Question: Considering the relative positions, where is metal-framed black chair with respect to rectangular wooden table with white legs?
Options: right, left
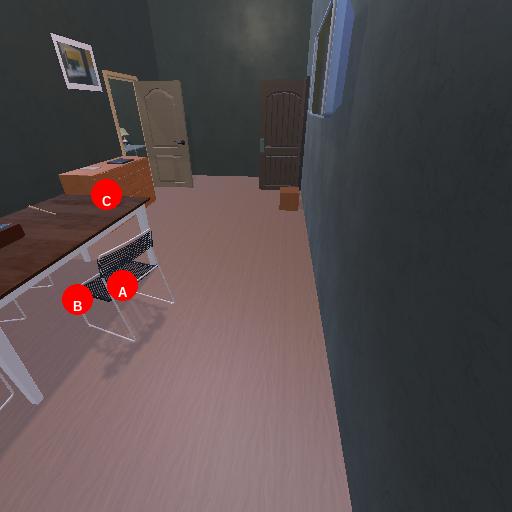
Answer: right